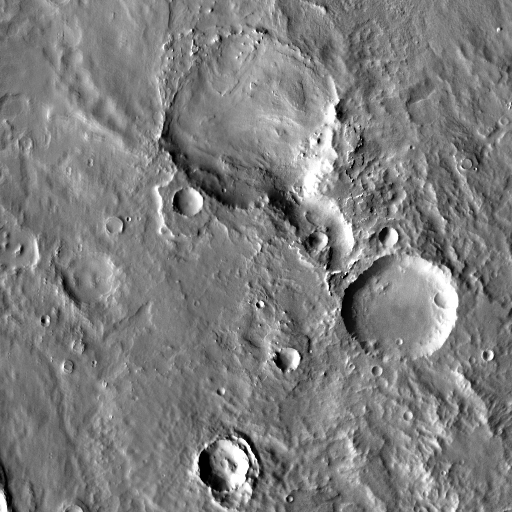
Crater classes present: Background, Other, Buried, Secondary